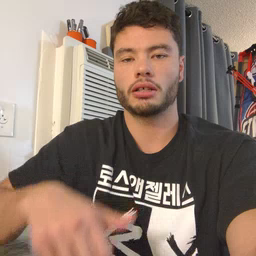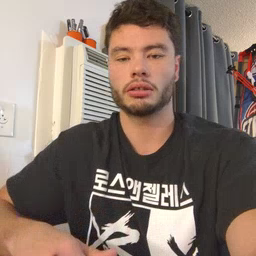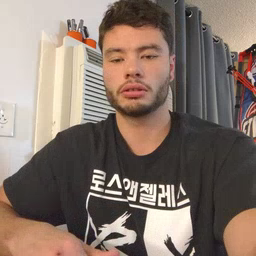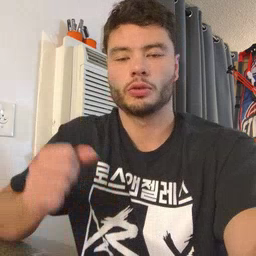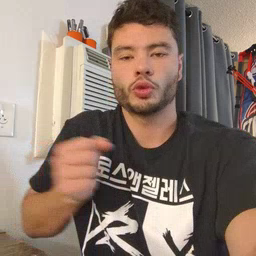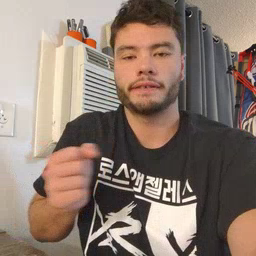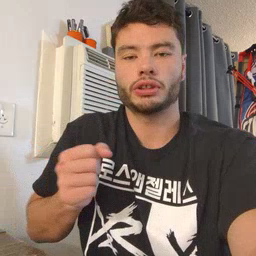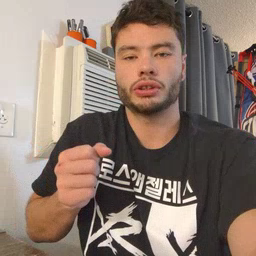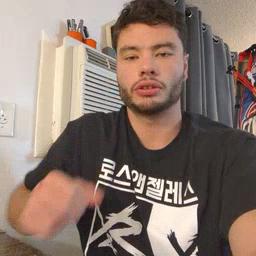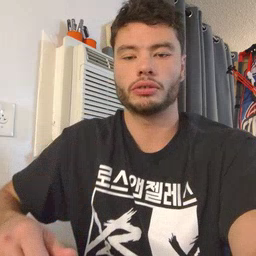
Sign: refrigerator